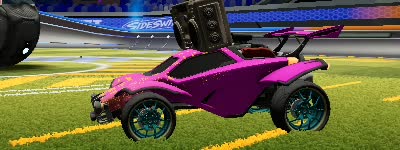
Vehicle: octane